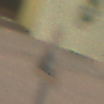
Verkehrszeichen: SteinschlagLinks
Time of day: Midday
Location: Outdoor (Suburban)
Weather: PartlyCloudy
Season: NotSpecified
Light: Natural